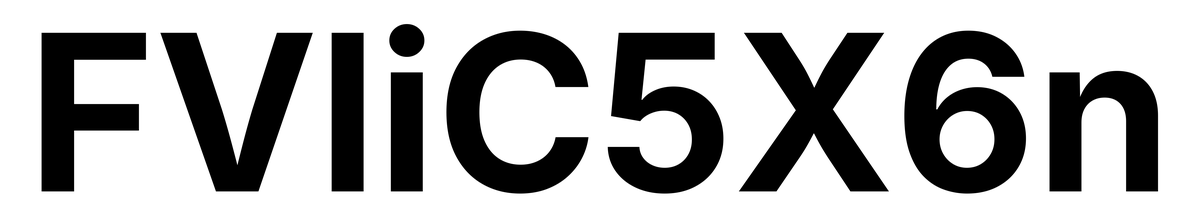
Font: Inter_Bold